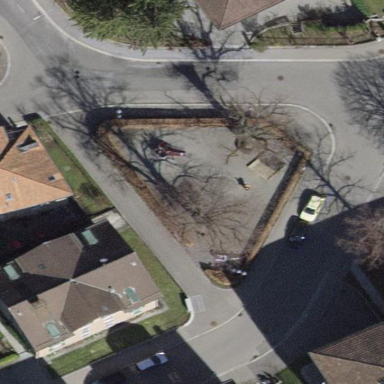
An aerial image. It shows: Playground area for leisure activities on the land.